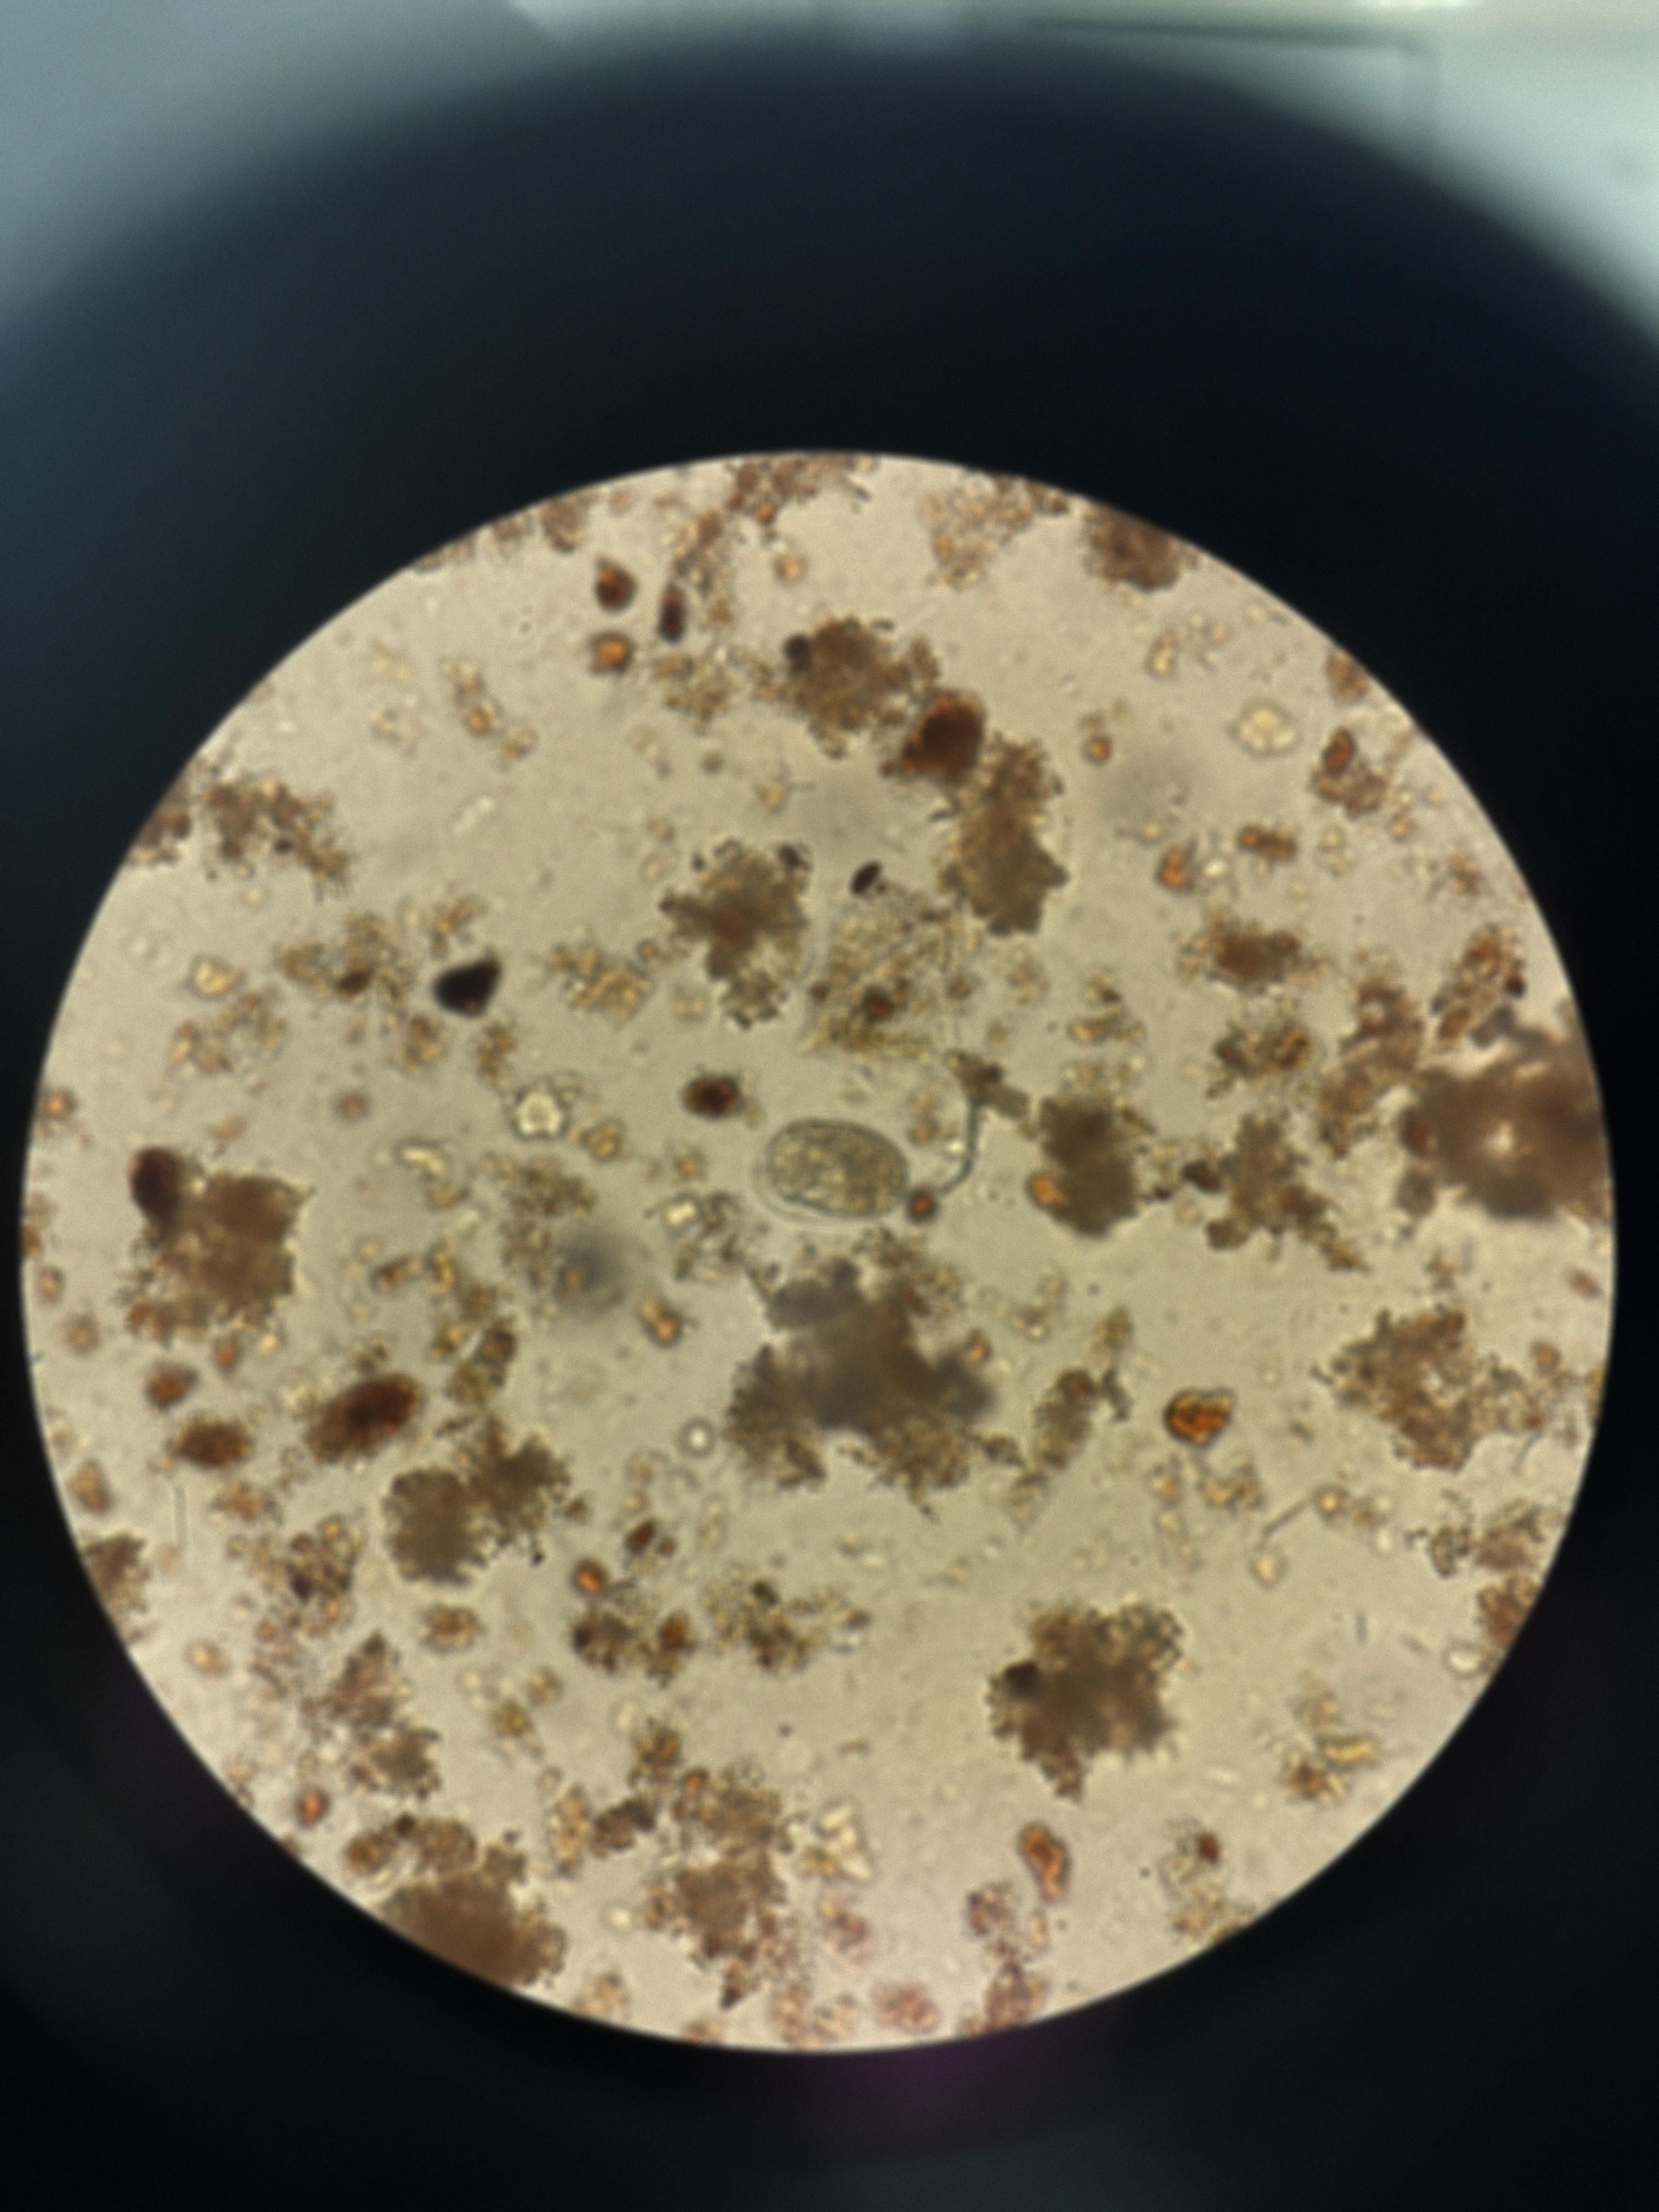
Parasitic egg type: Hookworm egg